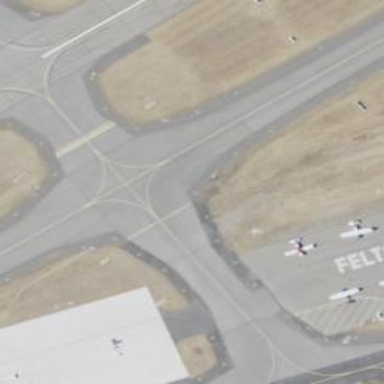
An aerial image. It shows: Image of taxiway at airport.